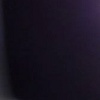
Label: space